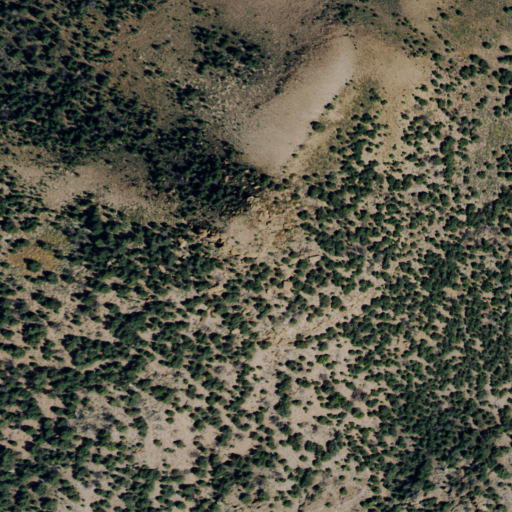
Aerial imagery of mountain in Nevada named Eagle Butte containing evergreen forest and shrub